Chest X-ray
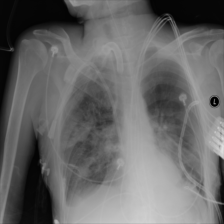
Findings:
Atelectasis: positive
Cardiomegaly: negative
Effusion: negative
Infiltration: positive
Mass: negative
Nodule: negative
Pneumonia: negative
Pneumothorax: negative
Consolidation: positive
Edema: negative
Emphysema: negative
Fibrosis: negative
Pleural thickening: negative
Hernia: negative